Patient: sex M, age 42
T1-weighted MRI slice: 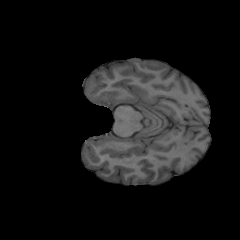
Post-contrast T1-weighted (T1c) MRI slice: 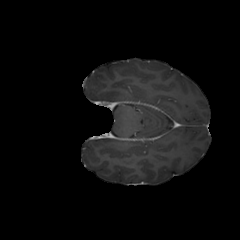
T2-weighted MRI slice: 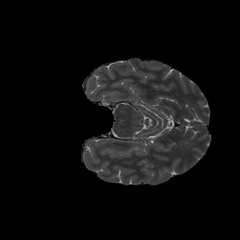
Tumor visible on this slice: no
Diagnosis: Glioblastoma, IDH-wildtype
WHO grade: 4